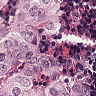
Metastatic tissue present: yes